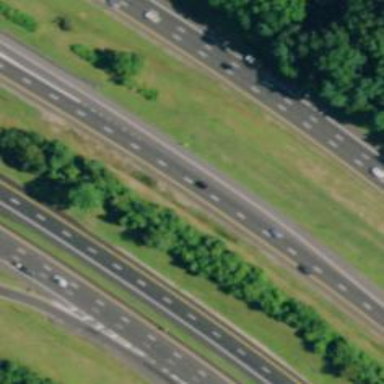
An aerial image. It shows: Urban freeway or expressway.